Question: I'm having trouble doing a simple quotation where the quotation is centered / floats on the page, and the person's name underneath the quote aligns to right side, as one often sees.
I tried changing the text-align of the person's name paragraph to "right", but that did not resolve it (it put it too far over to the right). So, I left text-align alone (as "center") and then tried adding padding-left and margin-left, but both of those were ignored, leaving the person's name in the center. , and also a good way to do the alignment, such that the "whose-it-by" line matches up to the quote at the right-edge?
You can see the page here, with quotation at the top in the gray header area: <URL>
I want to move the name over, but am curious why padding and margin don't seem to have an affect with text-align.

Thanks.
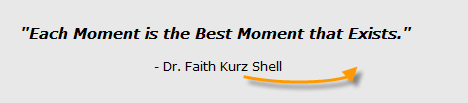
Answer: The fact that you have two p elements means that they are displayed on separate lines - . Try placing one inside the other, or wrap both in a div, and apply absolute positioning. Alternatively, use my preferred method which is to change them to 'span' tags.
Remember, '<p>' is a block-level element, whereas 'span' is an inline element.
From what I understand, you want to achieve something like <URL>. Try using 'float: right'
You could also use the CSS
'''
p.yourclass {text-align: right}
'''
Solution: <URL>